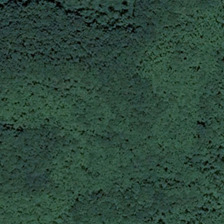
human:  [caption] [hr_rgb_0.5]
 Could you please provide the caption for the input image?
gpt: many green trees are in a forest .

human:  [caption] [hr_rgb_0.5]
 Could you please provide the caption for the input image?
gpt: many green trees are in a forest .

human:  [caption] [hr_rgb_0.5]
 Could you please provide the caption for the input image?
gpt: many green trees are in a forest .

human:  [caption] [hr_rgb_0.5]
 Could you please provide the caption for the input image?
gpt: many green trees are in a forest .

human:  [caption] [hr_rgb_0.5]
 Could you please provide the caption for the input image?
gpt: many green trees are in a forest .